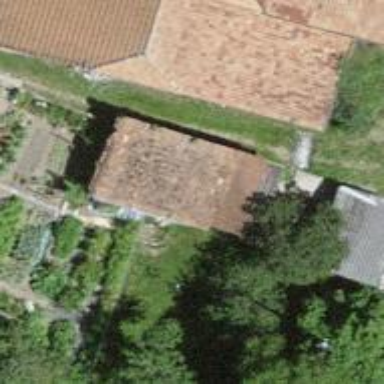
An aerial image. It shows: Barn.